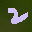
Label: 2